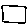
Label: square